Field crop: maize
Growth stage: 2
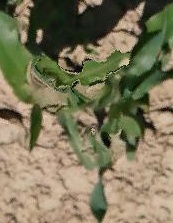
Species: maize